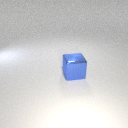
large blue metal cube